Question: When I filter information - let's say I want to see only Panasonic computers. Is it possible that information begin from 1 to 1000? NOT 1,12,13,14,50,57,100. Because in my case, hidden information doesn't let me use formulas from other sheet.

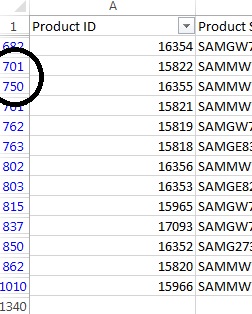
Answer: I used pivot table as Matt said :)